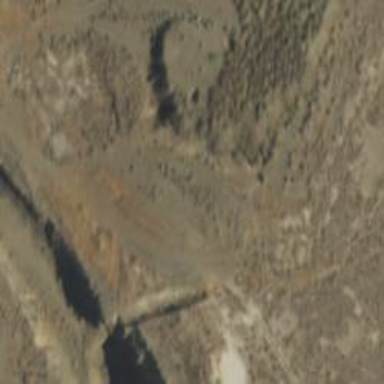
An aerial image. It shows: Quarry area.